Question: This is what I'm looking to get:

I'd like a category bar on the side, and all the main content in the right box. Right now, I'm attempting to do this with tables, and it's proving to be difficult.
Are there any useful CSS functions that I should be using?
Edit: Sorry, here's the current code:
'''
<body>
<img src="xxx">
<table width="100%" border=1>
<col width="30%">
<col width="70%">
<tr>
<th id="row1">
Categories
</th>
<th id="row1">
Main Content
</th>
</tr>
</div>
<tr>
<th>
Category Header
</th>
<td id="main-content">
45645
</td>
</tr>
<tr>
<td>
<li>
Category Entry
</li>
</td>
</tr>
</table>
'''
And my current stylesheet:
'''
li {
list-style-type: none;
}
#row1 {
color: ;
}
#main-content {
padding: <PHONE>;
margin-bottom: <PHONE>;
}
'''
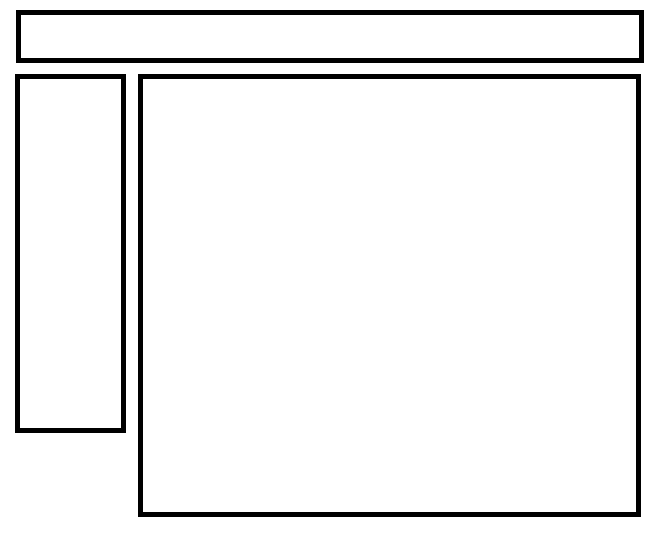
Answer: Something like this?
'''
* {
box-sizing: border-box;
padding: 0;
margin: 0;
}
header {
width: 100%;
margin-bottom: 5%;
background: red;
padding: 2%;
}
aside {
clear: left;
float: left;
width: 28%;
margin-right: 2%;
padding: 2%;
background: blue;
}
main {
float: left;
width: 68%;
margin-left: 2%;
padding: 2%;
background: green;
}
'''
'''
<body>
<header>This is the header. This is the header. This is the header. This is the header. This is the header. This is the header. This is the header. This is the header. </header>
<aside>This is the sidebar. This is the sidebar. This is the sidebar. This is the sidebar. This is the sidebar. This is the sidebar. This is the sidebar. This is the sidebar. This is the sidebar. This is the sidebar. This is the sidebar. This is the sidebar.
This is the sidebar. This is the sidebar. This is the sidebar. This is the sidebar. This is the sidebar. This is the sidebar. This is the sidebar. This is the sidebar. This is the sidebar. </aside>
<main>This is the main content. This is the main content. This is the main content. This is the main content. This is the main content. This is the main content. This is the main content. This is the main content. This is the main content. This is the main
content. This is the main content. This is the main content. This is the main content. This is the main content. This is the main content. This is the main content. This is the main content. This is the main content. This is the main content. This
is the main content. This is the main content. This is the main content. This is the main content. This is the main content. This is the main content. This is the main content. This is the main content. This is the main content. This is the main content.
This is the main content. This is the main content. This is the main content. This is the main content. This is the main content. This is the main content. This is the main content. This is the main content. This is the main content. This is the main
content. This is the main content. This is the main content. This is the main content. This is the main content. This is the main content. This is the main content. This is the main content. This is the main content. This is the main content. This
is the main content. This is the main content. This is the main content. This is the main content. </main>
</body>
'''
This is a responsive design, but if you don't want it to be, just apply fixed widths.